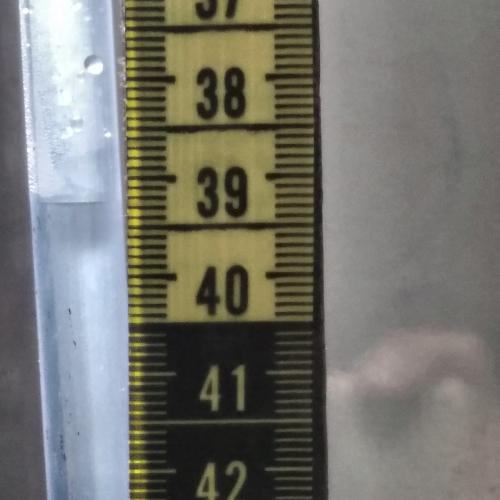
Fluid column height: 39.2 cm